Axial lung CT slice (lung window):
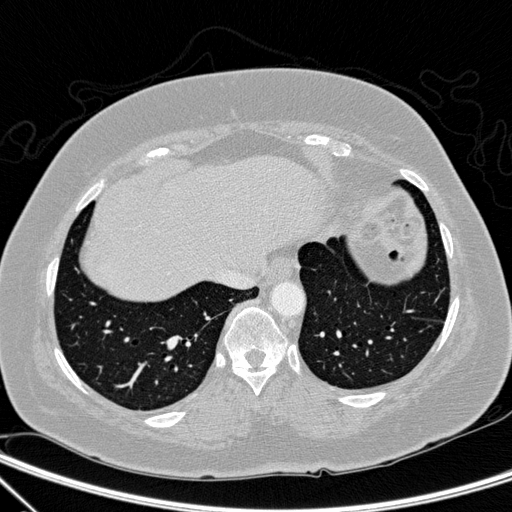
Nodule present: no